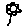
Label: flower